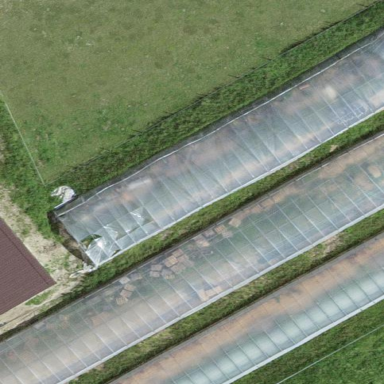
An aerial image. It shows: Greenhouse.